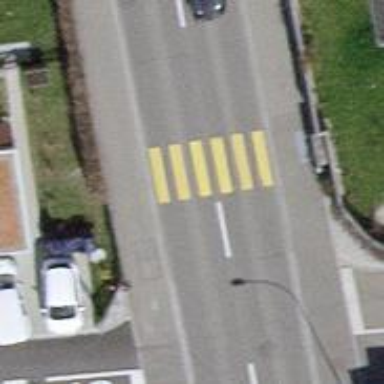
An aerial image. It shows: Marked crossing on the road.